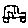
Label: car